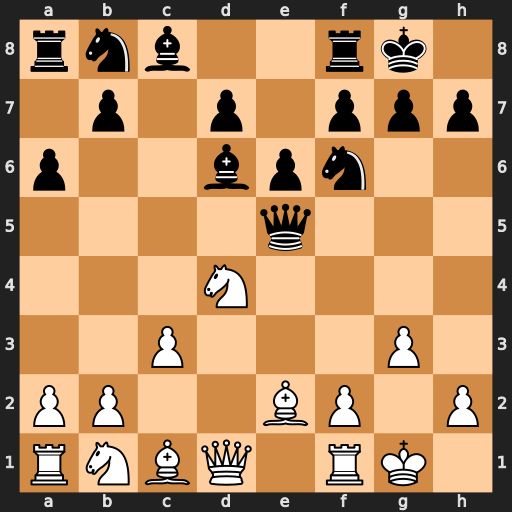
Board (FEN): rnb2rk1/1p1p1ppp/p2bpn2/4q3/3N4/2P3P1/PP2BP1P/RNBQ1RK1
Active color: w
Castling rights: -
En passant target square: -
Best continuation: Bf4 Qxf4 gxf4